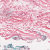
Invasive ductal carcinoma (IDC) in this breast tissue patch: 0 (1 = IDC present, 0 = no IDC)